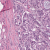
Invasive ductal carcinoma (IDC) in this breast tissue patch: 1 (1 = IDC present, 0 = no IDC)